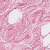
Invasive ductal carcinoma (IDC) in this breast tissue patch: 0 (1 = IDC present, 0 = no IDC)